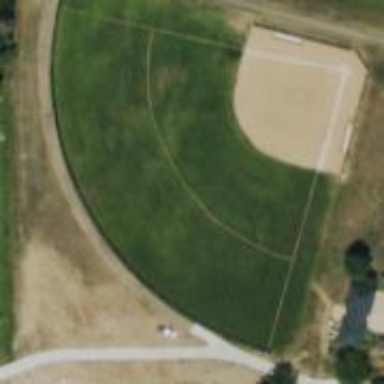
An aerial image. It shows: Baseball pitch for leisure land.